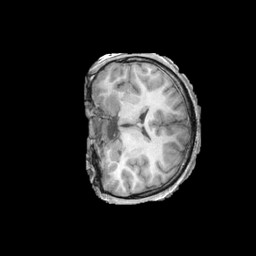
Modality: T1w
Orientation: coronal
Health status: ill
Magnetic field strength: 3 T